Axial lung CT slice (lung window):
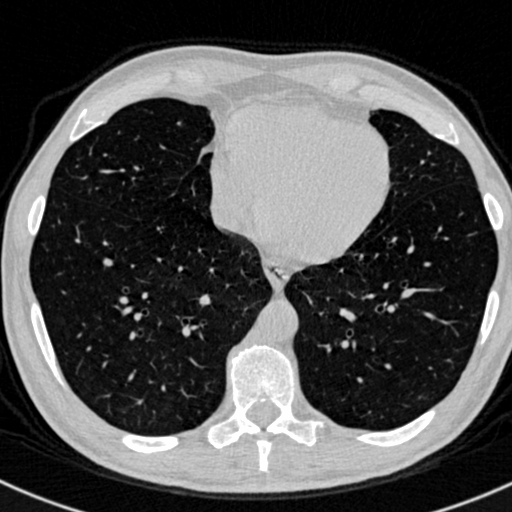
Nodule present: no